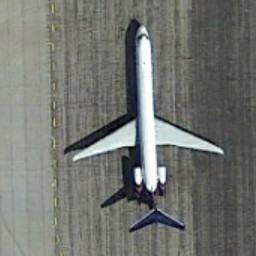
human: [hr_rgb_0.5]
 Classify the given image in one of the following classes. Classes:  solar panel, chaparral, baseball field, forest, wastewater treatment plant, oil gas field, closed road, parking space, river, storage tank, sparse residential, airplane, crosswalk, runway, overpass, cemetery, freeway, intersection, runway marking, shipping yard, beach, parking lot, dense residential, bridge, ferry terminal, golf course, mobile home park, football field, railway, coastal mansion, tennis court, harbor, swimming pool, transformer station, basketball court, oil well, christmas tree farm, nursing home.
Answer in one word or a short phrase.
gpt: airplane